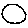
Label: moon